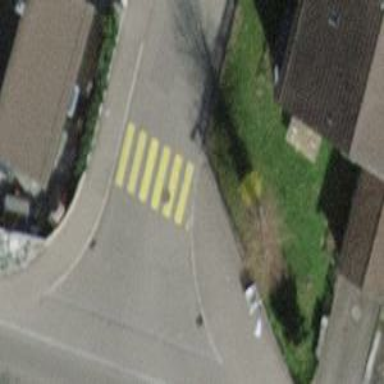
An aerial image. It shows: Marked crossing on the road.